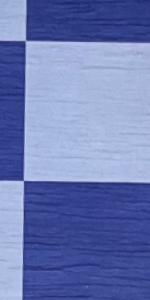
Label: Empty